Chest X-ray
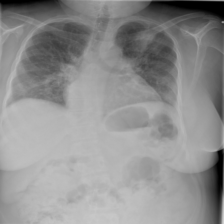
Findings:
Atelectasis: positive
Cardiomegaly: positive
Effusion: negative
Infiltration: positive
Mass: negative
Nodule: negative
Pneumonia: negative
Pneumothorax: negative
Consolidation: positive
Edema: negative
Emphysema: negative
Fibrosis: negative
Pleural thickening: negative
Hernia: negative